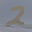
Label: 2